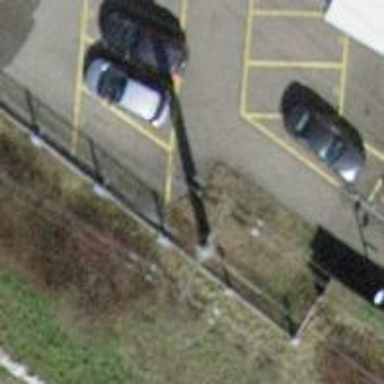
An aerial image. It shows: Concrete power pole.